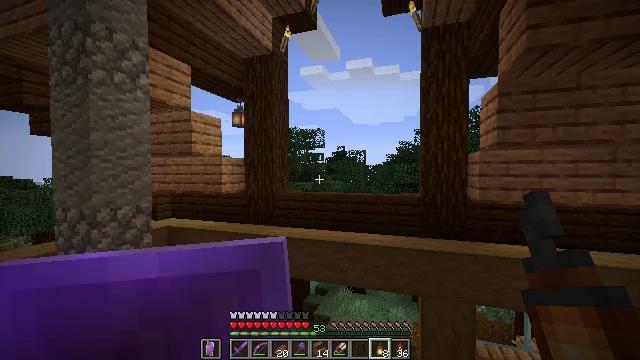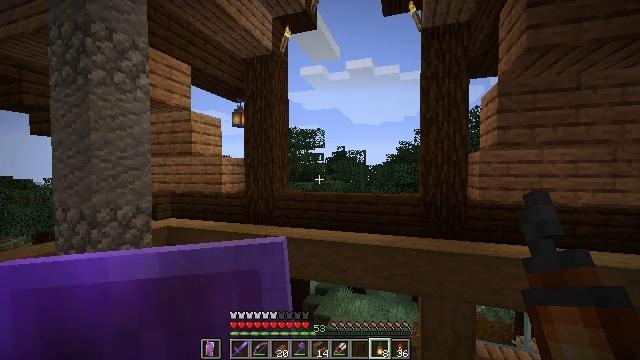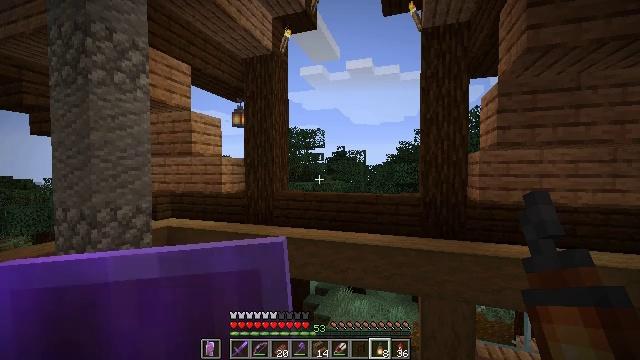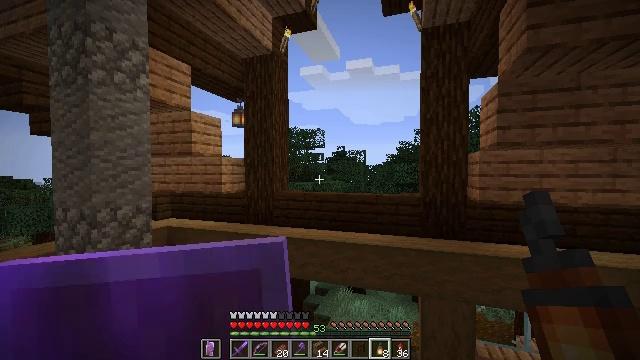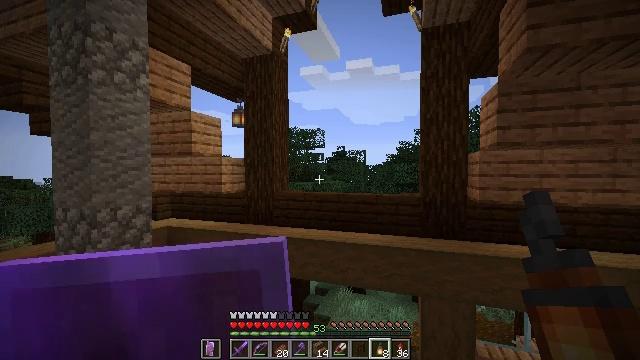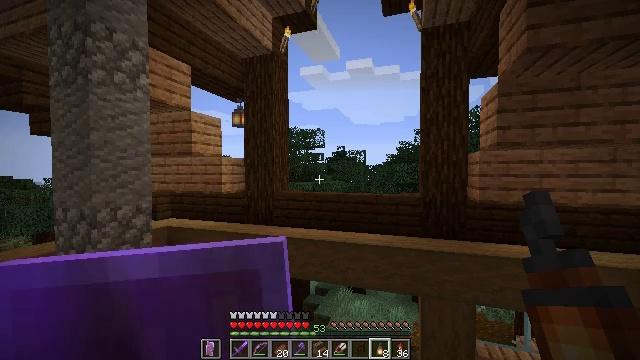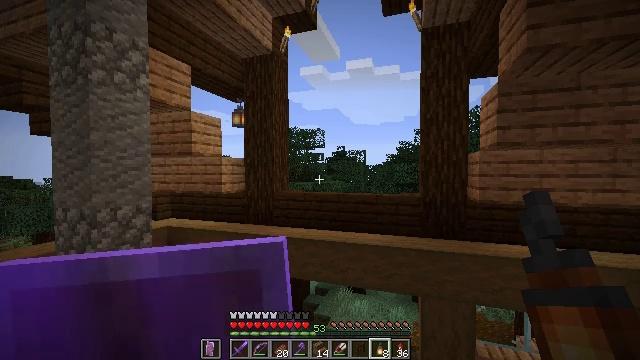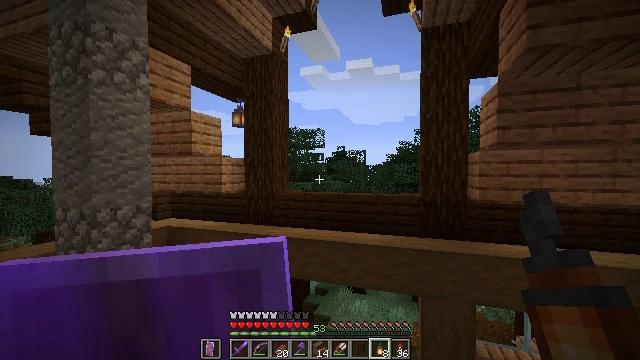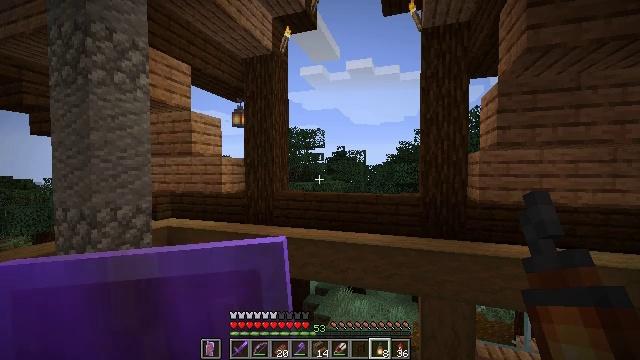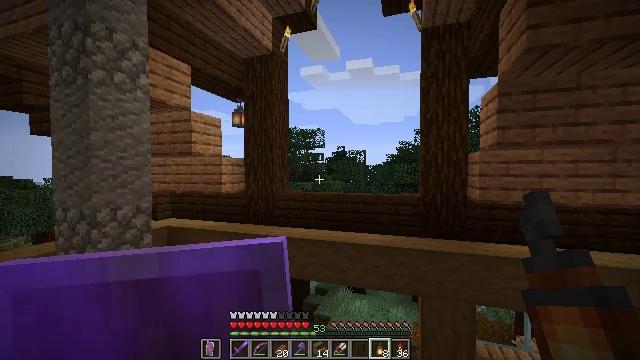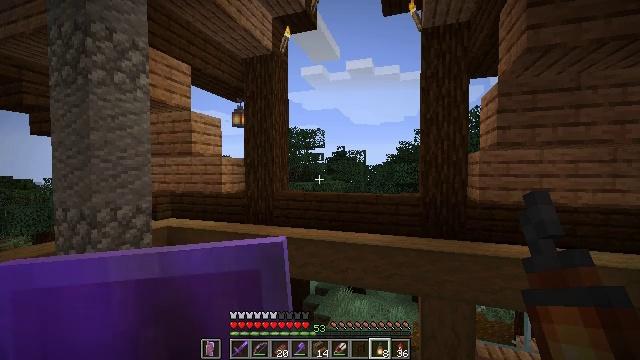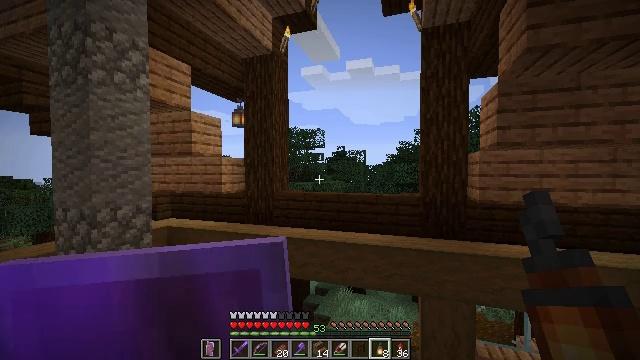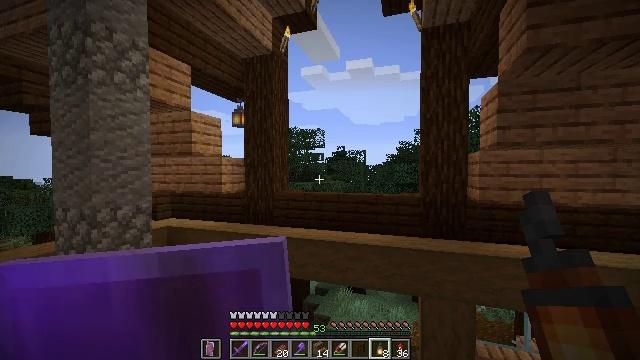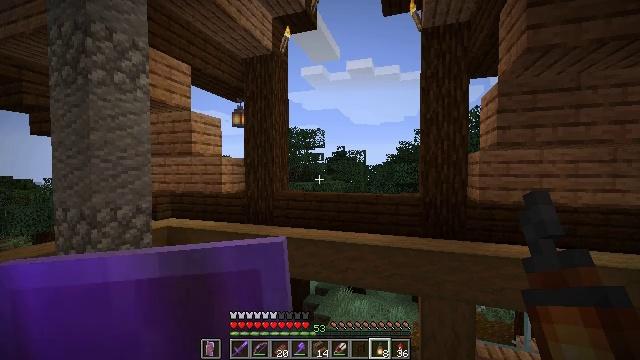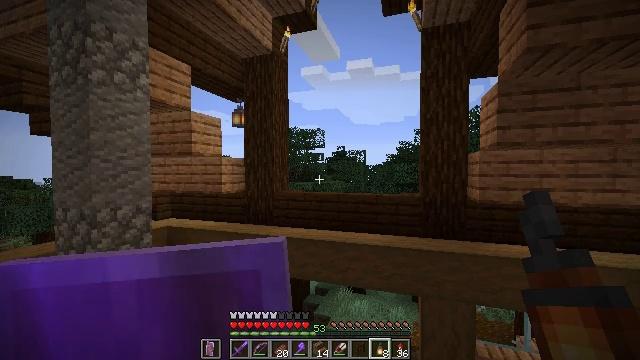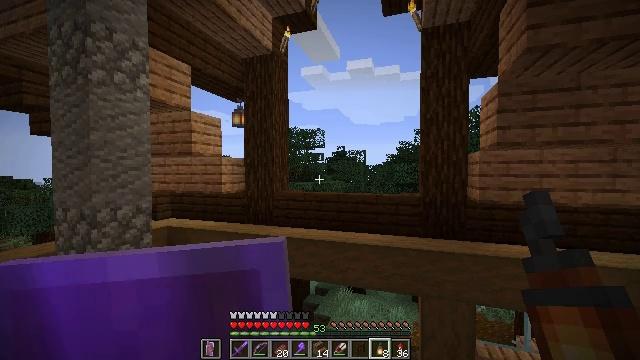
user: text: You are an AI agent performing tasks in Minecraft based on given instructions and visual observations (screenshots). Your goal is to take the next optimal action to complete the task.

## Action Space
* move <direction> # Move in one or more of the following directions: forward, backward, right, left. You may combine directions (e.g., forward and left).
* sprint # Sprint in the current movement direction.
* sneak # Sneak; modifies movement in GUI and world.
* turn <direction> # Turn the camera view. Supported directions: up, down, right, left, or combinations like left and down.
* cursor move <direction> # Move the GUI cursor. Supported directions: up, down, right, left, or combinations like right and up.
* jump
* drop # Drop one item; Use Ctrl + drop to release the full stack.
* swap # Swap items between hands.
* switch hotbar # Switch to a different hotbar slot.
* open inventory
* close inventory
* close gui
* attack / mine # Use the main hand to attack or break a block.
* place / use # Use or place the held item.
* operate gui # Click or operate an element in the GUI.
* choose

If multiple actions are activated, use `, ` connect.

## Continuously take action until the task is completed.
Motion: motion action
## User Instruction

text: Break the vines.
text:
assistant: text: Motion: no_op
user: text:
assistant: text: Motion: no_op
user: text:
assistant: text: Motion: no_op
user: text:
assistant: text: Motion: no_op
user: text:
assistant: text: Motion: no_op
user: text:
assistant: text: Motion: no_op
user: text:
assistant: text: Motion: no_op
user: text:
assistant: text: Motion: no_op
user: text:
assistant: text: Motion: no_op
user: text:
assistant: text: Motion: no_op
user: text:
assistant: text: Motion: no_op
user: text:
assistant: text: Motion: no_op
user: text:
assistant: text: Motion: no_op
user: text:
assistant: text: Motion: no_op
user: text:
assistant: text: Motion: no_op
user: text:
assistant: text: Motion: no_op
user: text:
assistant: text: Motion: no_op
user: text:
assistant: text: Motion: no_op
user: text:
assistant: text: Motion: no_op
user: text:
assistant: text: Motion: no_op
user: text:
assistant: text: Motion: no_op
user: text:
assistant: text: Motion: no_op
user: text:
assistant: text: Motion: no_op
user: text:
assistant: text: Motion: no_op
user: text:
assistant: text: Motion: no_op
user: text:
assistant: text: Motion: no_op
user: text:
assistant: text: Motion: no_op
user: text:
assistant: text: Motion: no_op
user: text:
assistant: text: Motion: no_op
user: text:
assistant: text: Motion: no_op